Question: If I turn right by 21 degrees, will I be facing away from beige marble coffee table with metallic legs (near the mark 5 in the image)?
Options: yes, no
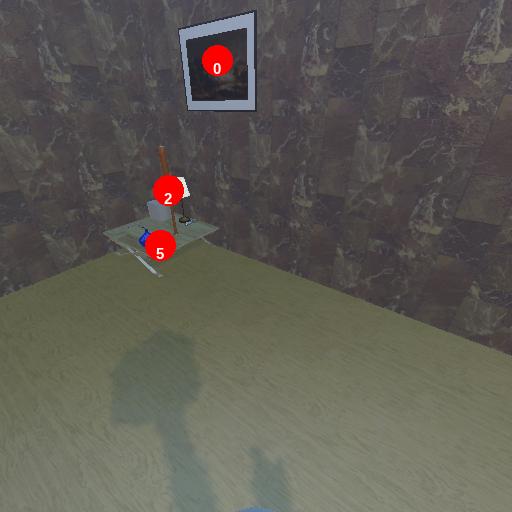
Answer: yes